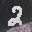
Label: 2